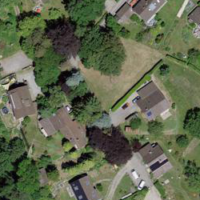
EUNIS habitat code: 55
Species observed at this site:
Rumex obtusifolius
Ajuga reptans
Achillea millefolium
Leontopodium nivale